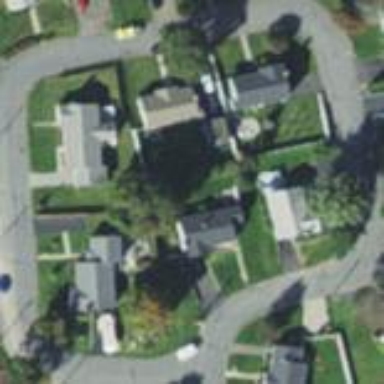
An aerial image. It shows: Residential road.